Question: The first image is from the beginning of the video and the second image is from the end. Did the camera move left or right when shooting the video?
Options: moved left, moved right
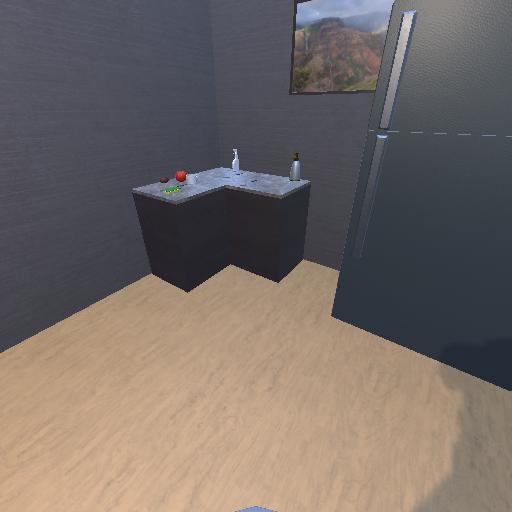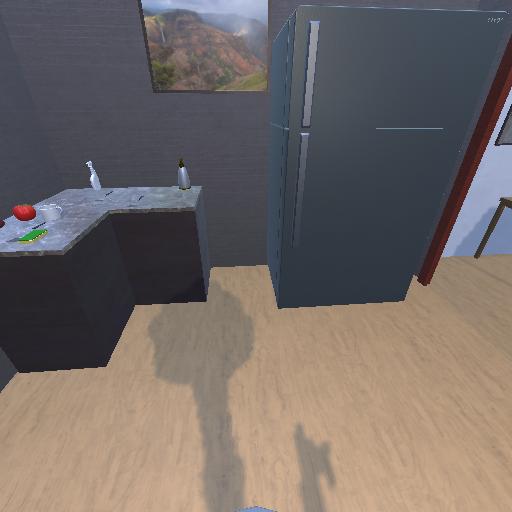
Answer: moved left